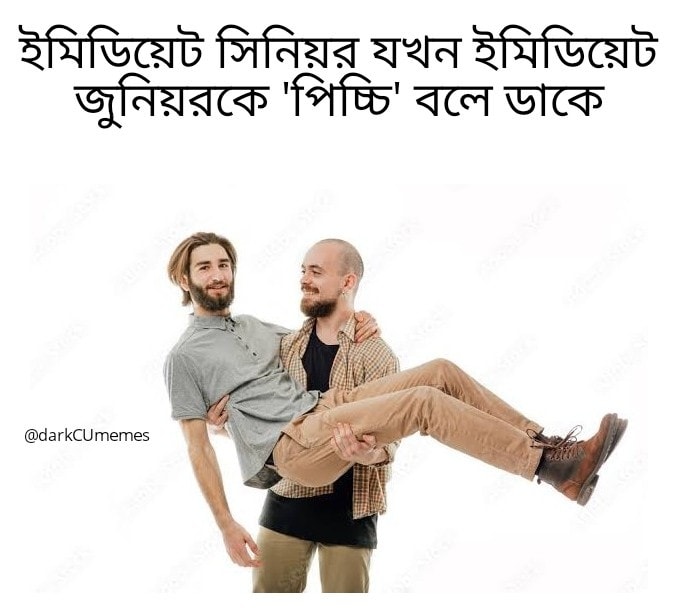
Text: ইমিডিয়েট সিনিয়র যখন ইমিডিয়েট জুনিয়়রকে পিচ্চি বলে ডাকে
Label: Non Hate